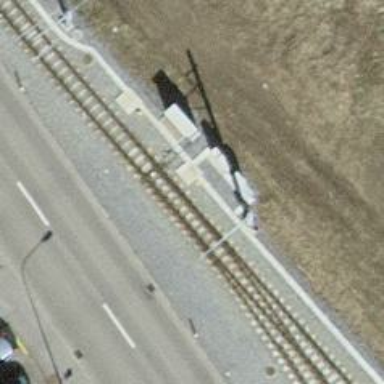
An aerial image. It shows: Railway switch.